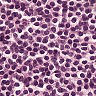
Metastatic tissue present: no